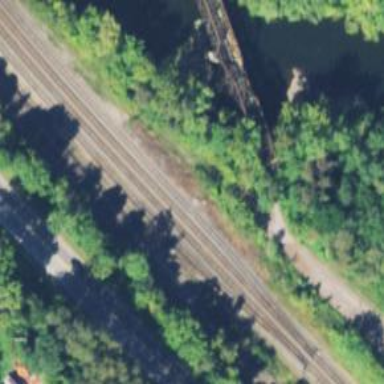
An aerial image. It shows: Railway signal.